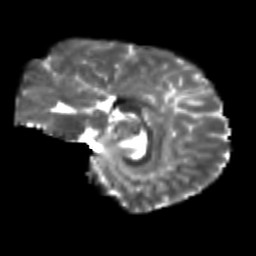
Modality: T2w
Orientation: sagittal
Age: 12
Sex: male
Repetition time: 9.4 s
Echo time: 0.089 s